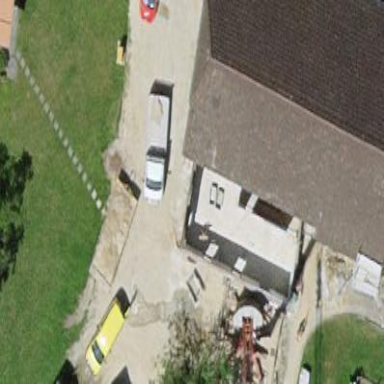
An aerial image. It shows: Farm building.